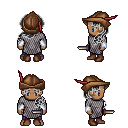
a pixel art fantasy rpg character, male body template, human, dark skin, chain mail, magenta pants, gray princess hairstyle, leather cap, white cloth bracers, brown shoes, dagger, four views (front, back, left, right), 2x2 character sprite sheet, small pixel art, hard edges, no anti-aliasing